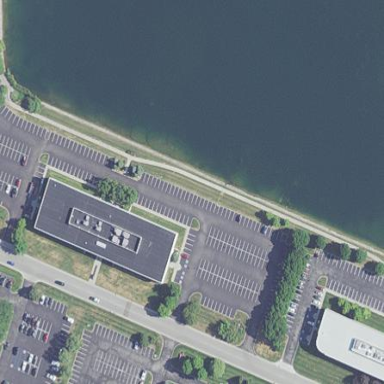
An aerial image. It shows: Parking garage.